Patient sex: M
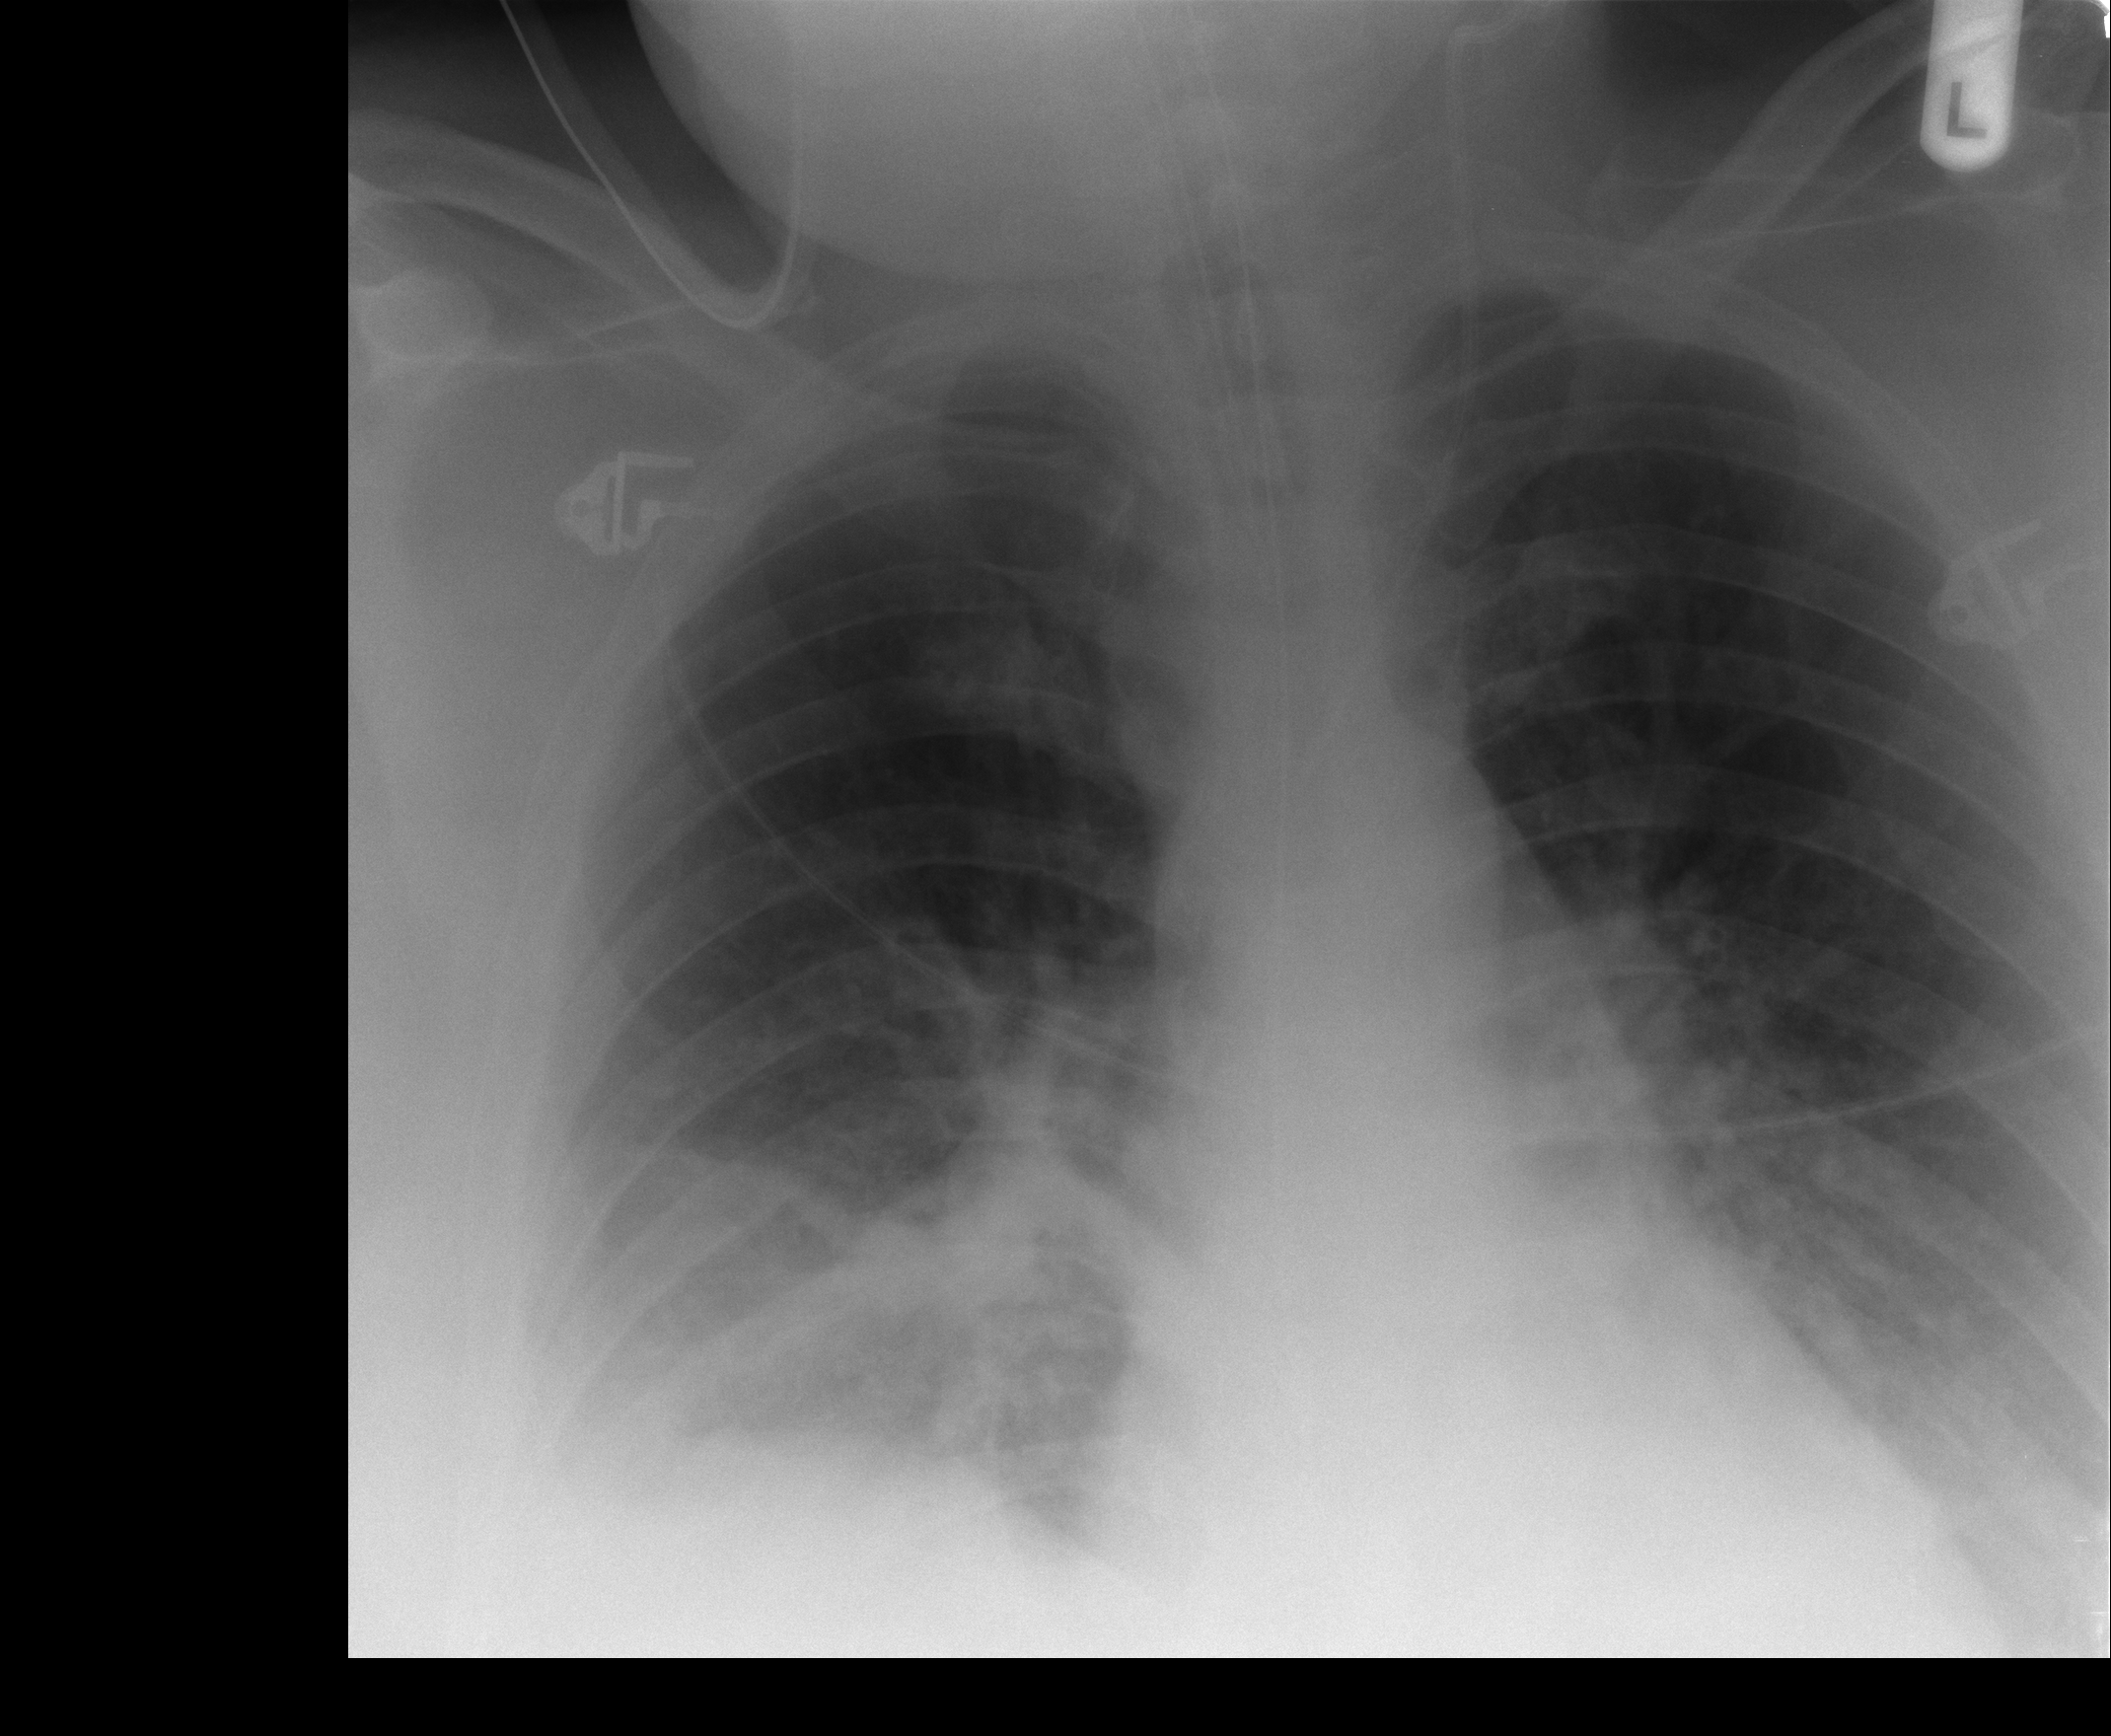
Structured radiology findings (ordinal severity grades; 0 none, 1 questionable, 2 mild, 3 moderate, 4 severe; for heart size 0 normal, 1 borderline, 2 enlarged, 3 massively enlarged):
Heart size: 1
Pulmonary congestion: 1
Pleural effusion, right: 2
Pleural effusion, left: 1
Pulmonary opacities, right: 2
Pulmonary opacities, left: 1
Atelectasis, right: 2
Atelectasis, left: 2